Chest X-ray. View position: AP
Patient age: 73
Patient sex: F
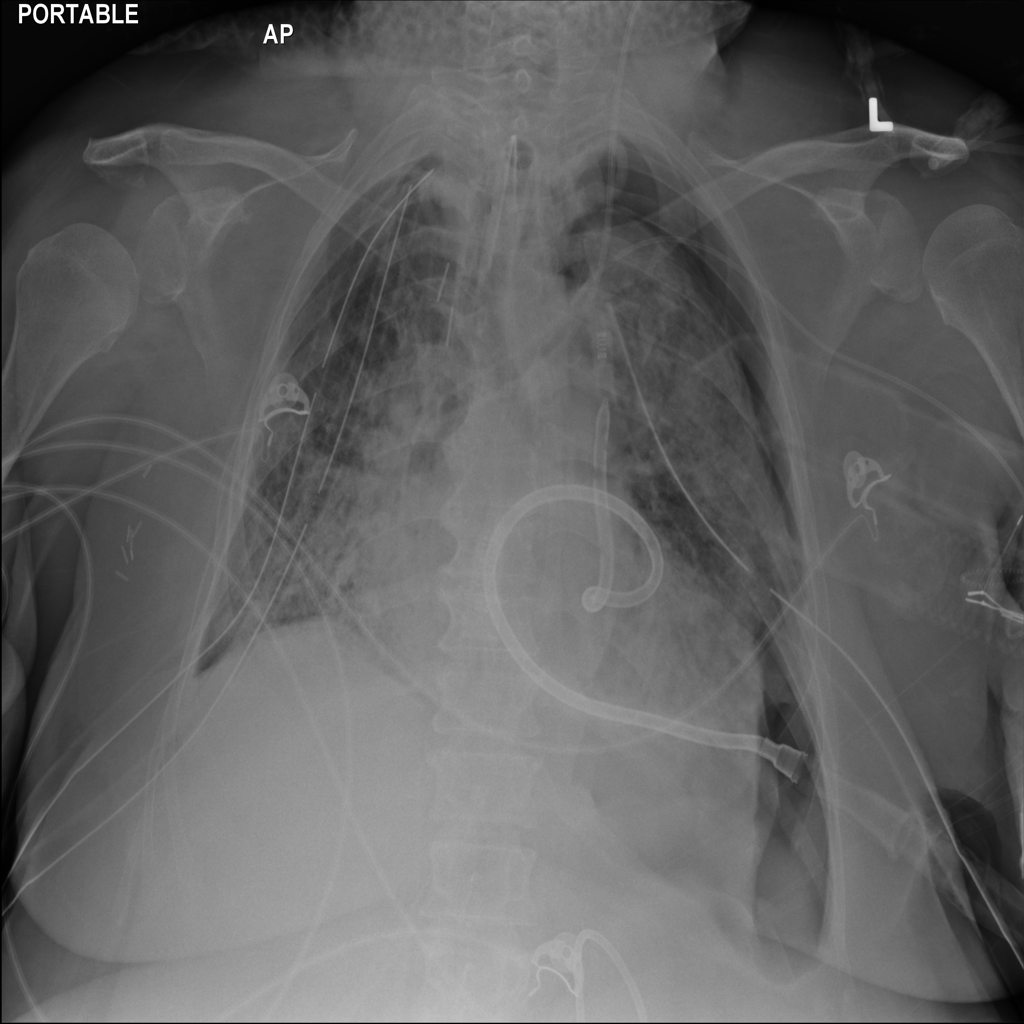
Finding: Pneumothorax